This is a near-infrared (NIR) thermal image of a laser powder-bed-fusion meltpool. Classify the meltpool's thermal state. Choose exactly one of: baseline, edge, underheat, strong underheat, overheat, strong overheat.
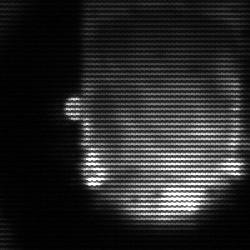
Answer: baseline